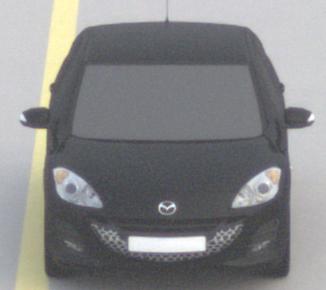
Make: Mazda
Model: 3 1.6
Detailed model: 3 (BL)
Model produced from: 2009/05
Model produced until: 2010/12
Doors: 5
Color: black
Road condition: dry road
Daytime: morning or afternoon
Contrast: low contrast